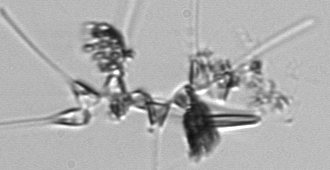
Label: Asterionellopsis_glacialis